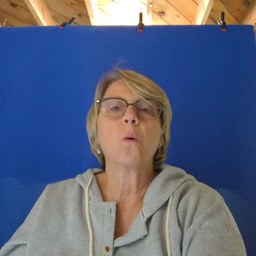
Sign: tomorrow